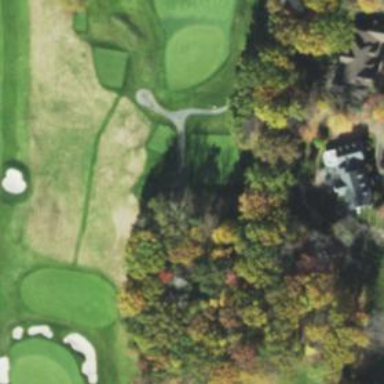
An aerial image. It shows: Golf pitch.